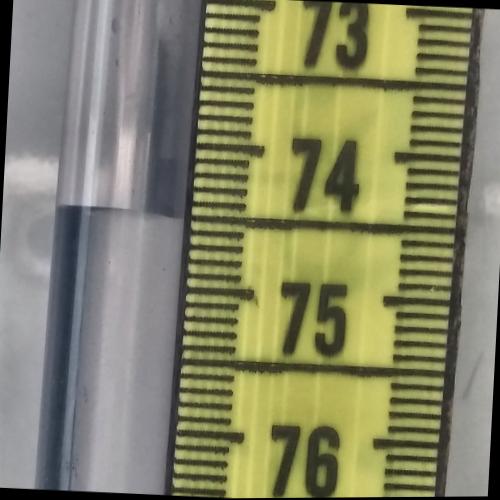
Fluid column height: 74.5 cm